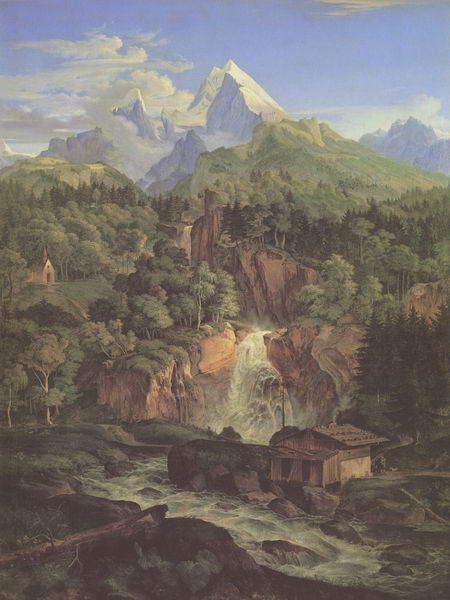
Titel: Der Watzmann
Künstler: Adrian Ludwig Richter
Standort: München
Institution: Neue Pinakothek
Schlagwörter: baum, berg, blau, blätter, felsen, gemälde, gestein, himmel, laub, schatten, wasser, weiß, wolken, bäume, fluss, grün, landschaft, ocker, ufer, braun, grau, holz, licht, schwarz, dach, eis, gras, haus, rot, schnee, weg, wiese, wolke, flächig, richter, mensch, spitze, stein, steine, bild, öl, bach, baumstamm, horizont, häuser, hügel, mühle, natur, spiegelung, stamm, gewässer, hütte, kirche, wiesen, pflanzen, tal, wald, wasserfall, turm, gischt, wellen, fischer, abhang, berge, gebirge, gipfel, hang, landschaftsmalerei, alm, schlucht, steil, rauschen, romantik, stromschnellen, strömung, sturzbach, tannen, brausen, erhaben, steg, stämme, wild, deutsch, schaf, münchen, wandern, alpen, wasserlauf, bergspitze, draufsicht, idyll, schweiz, lauf, laubbaum, böau, holzhütte, blauer himmel, fall, gebirgsbach, kapelle, tannenwald, wildnis, himel, verblauung, gebirgslandschaft, koch, weise, wildniss, joseph anton koch, bergbach, überhang, schäumen, schindeln, schneegipfel, schindeldach, wildbach, tosen, neue pinakothek, bewaldung, gebirgsmassiv, kappelle, kaskade, furt, bergwald, kirchlein, erhabenheit, matterhorn, almhütte, schmadribach, watzmann, sprudeln, sdfds, joseph anton, schmadribachfall, dasf, dsaf, abhand, awef, dascv, dfsasd, dsfds, eawf, fasd, fsda, holzstamm, sdfsda, urbild, t, b#ume, koch josef anton, kapelee, gebiergsbach, rlandschft